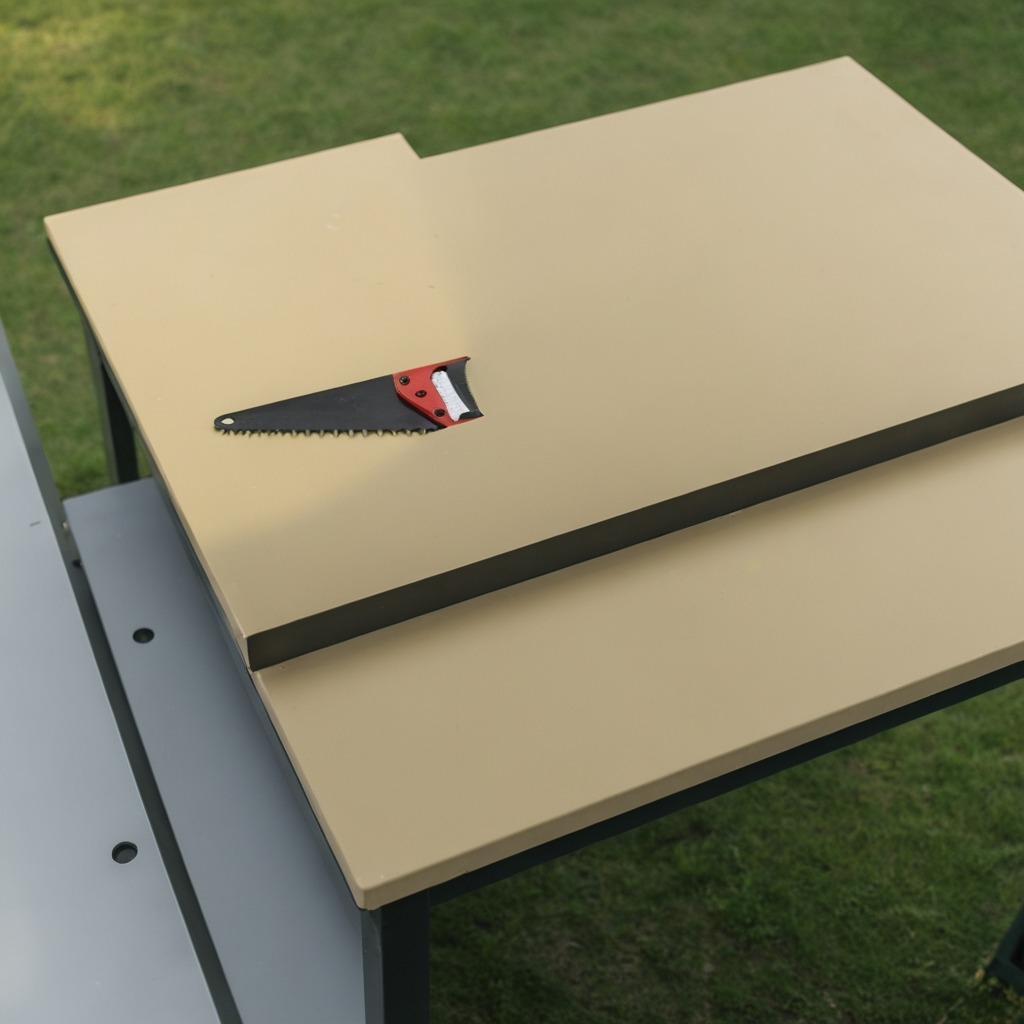
A metal saw is lying on a clean utility table in a temporary outdoor tool station afternoon light present textured surface.